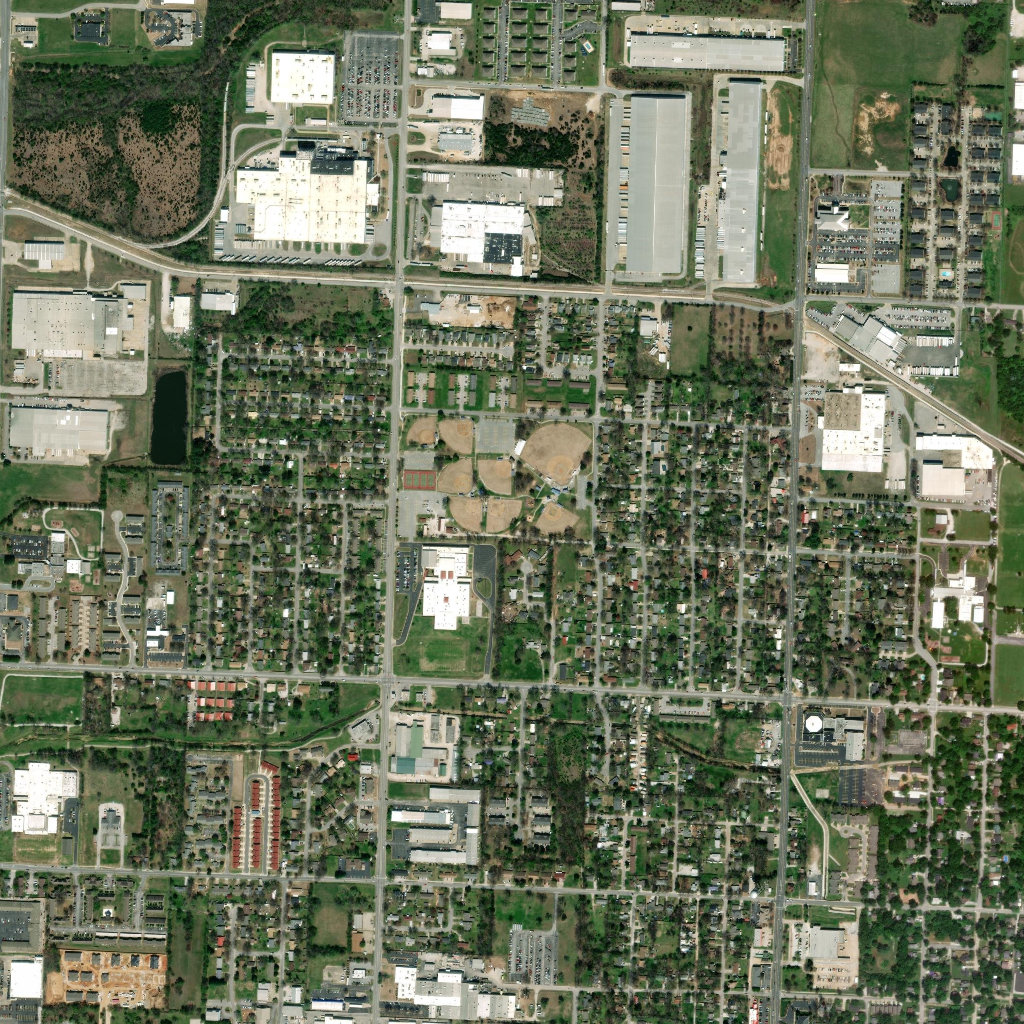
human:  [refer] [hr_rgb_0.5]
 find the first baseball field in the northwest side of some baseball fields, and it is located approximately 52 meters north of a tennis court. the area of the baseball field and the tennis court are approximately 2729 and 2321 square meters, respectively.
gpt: <box>[[39, 40, 42, 43, 0]]</box>